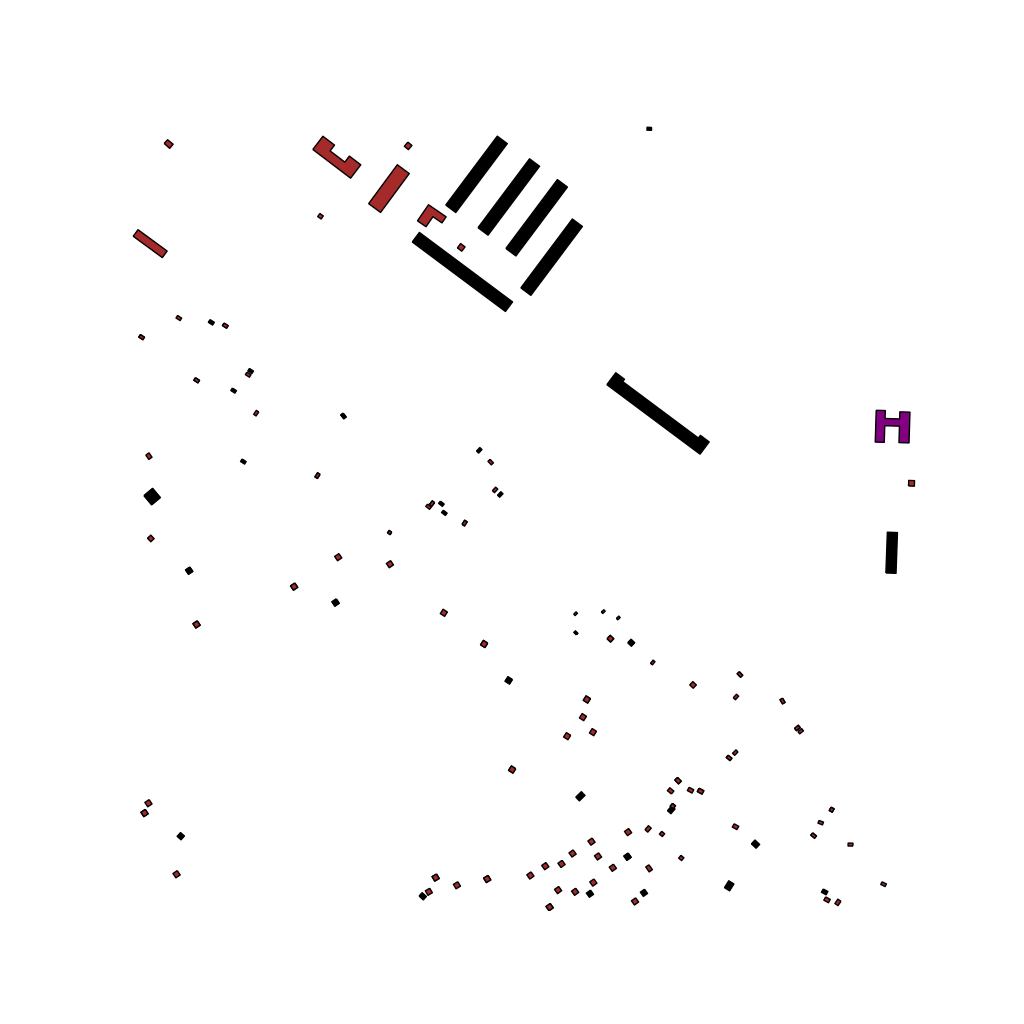
Tags: overhead vector_map, agriculture, industrial, recreation, residential, soviet, high_rise, individual_rise, low_rise, density_3, Building, Facility, Kinder, 1.0 km²